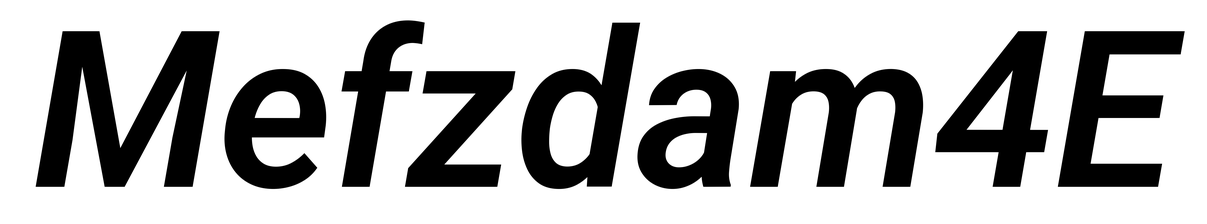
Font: Roboto-Italic_SemiBold_Italic